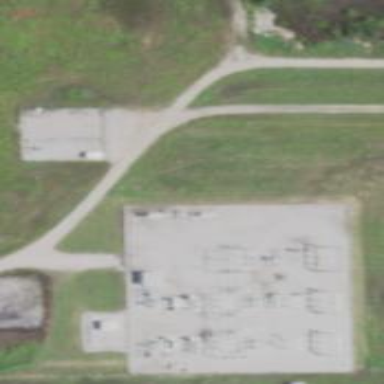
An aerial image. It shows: Power substation.